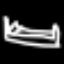
Label: bed